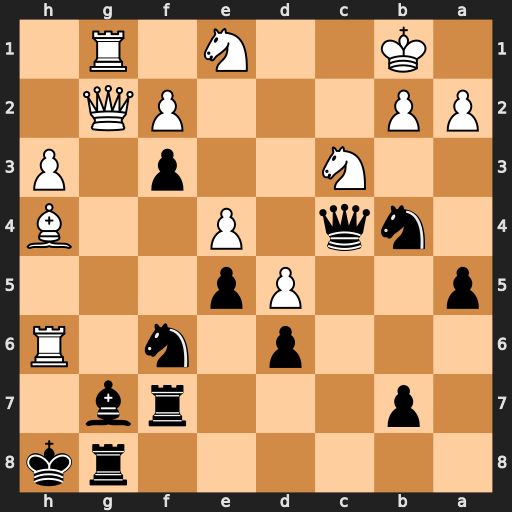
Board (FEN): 6rk/1p3rb1/3p1n1R/p2Pp3/1nq1P2B/2N2p1P/PP3PQ1/1K2N1R1
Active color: b
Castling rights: -
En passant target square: -
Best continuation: Bxh6 Bxf6+ Bg7 Qxf3 Rxf6